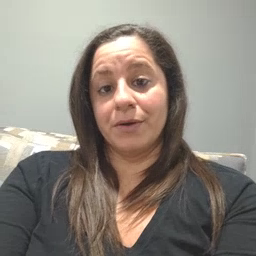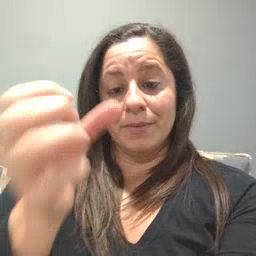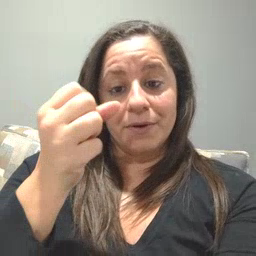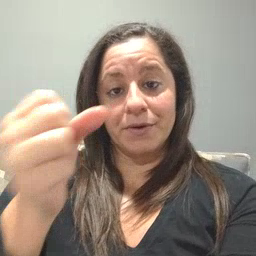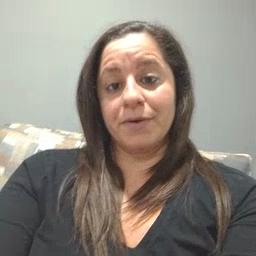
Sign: milk